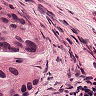
Metastatic tissue present: yes